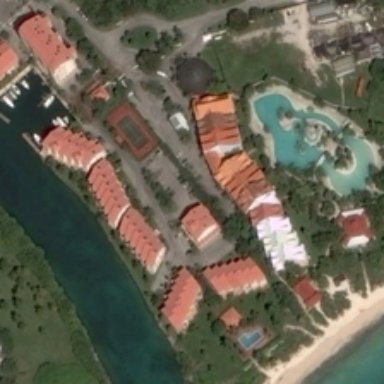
Next to the river is a resort .